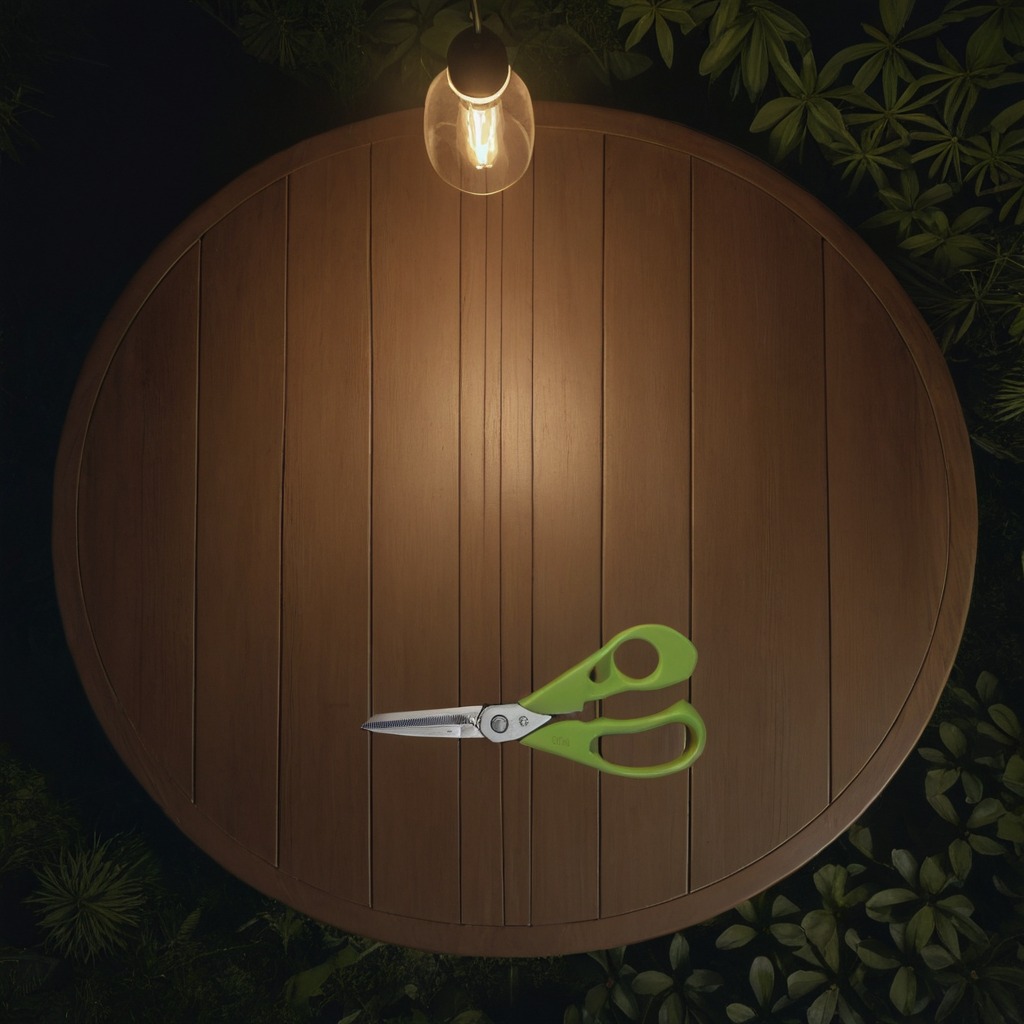
A scissor lies on the wooden table.